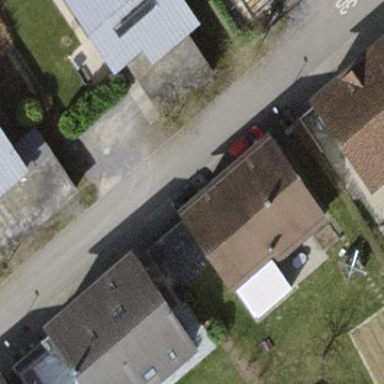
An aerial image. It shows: Detached building with gabled roof.